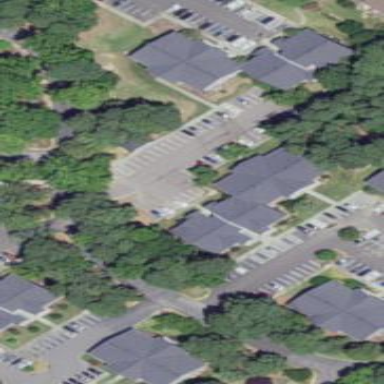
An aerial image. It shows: Image showing building with apartments.